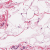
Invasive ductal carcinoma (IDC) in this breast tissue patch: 0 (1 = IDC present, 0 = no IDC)